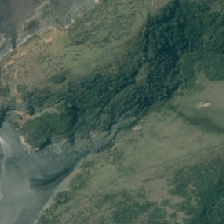
Land cover: grose_broom